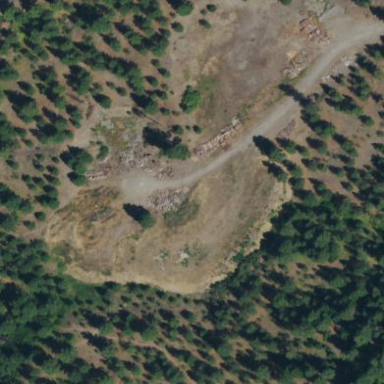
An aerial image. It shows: Quarry area.